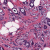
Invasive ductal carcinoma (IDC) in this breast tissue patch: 1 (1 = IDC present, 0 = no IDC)